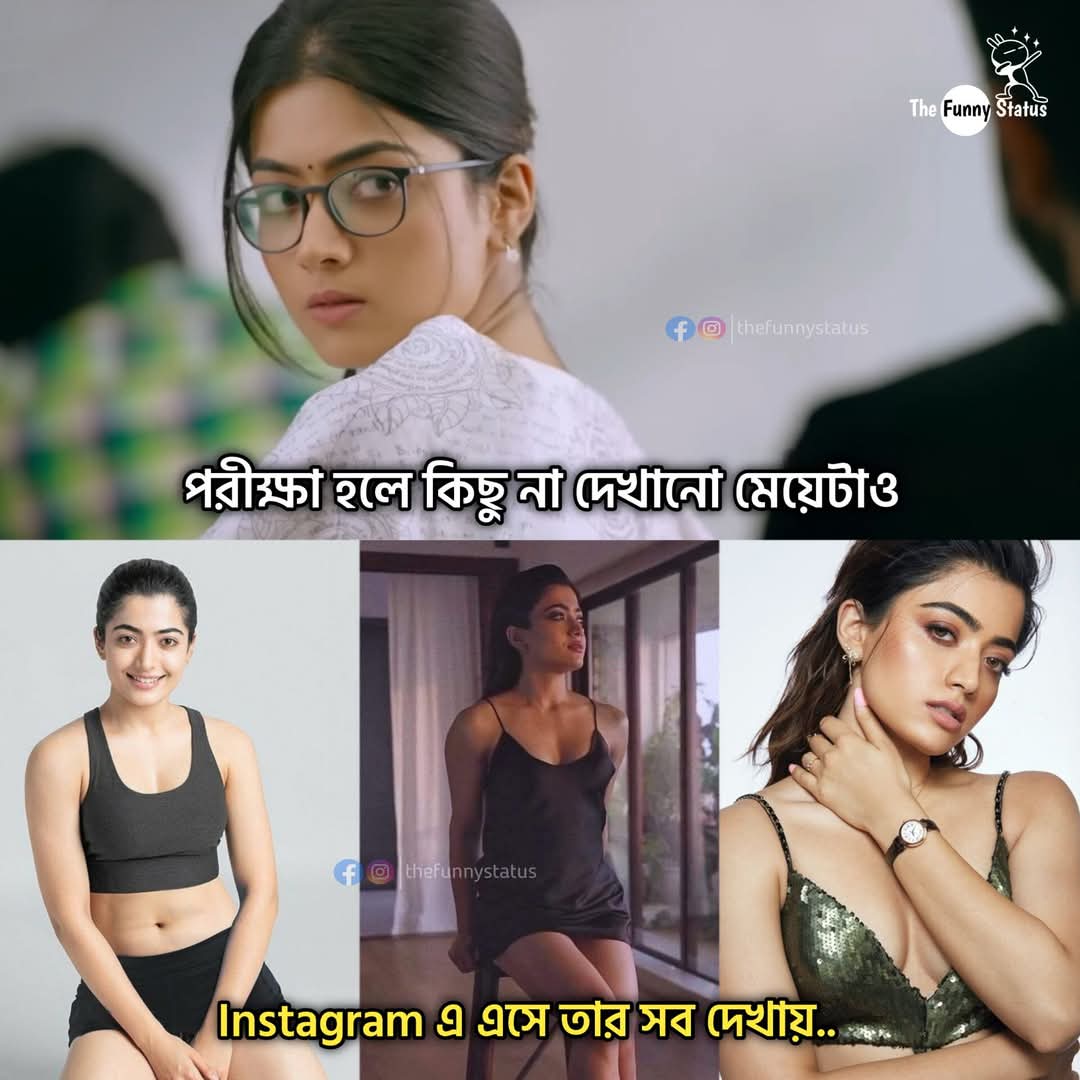
Text: পরীক্ষা হলে কিছু না দেখানো মেয়েটাও
Instagram এ এসে তার সব দেখায়..
Label: Non Hate